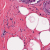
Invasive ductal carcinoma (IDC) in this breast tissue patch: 0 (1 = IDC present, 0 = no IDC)